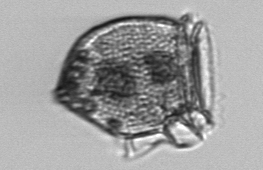
Label: Dinophysis_norvegica